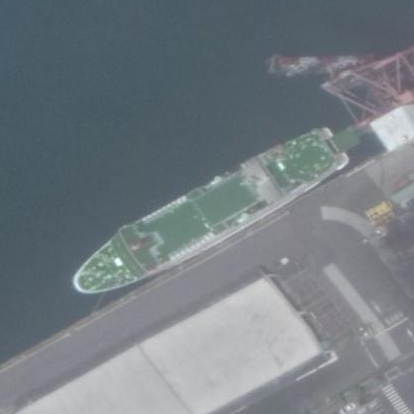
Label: civil